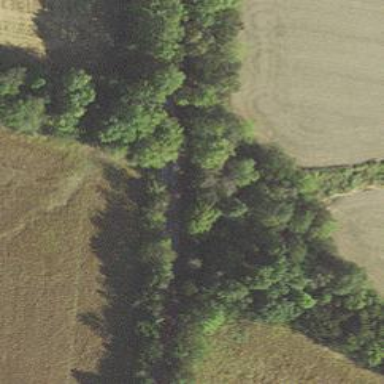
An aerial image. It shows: Railway bridge.